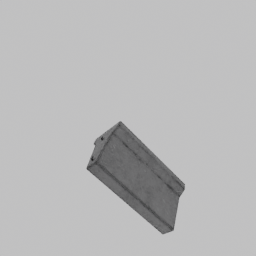
Label: architecture